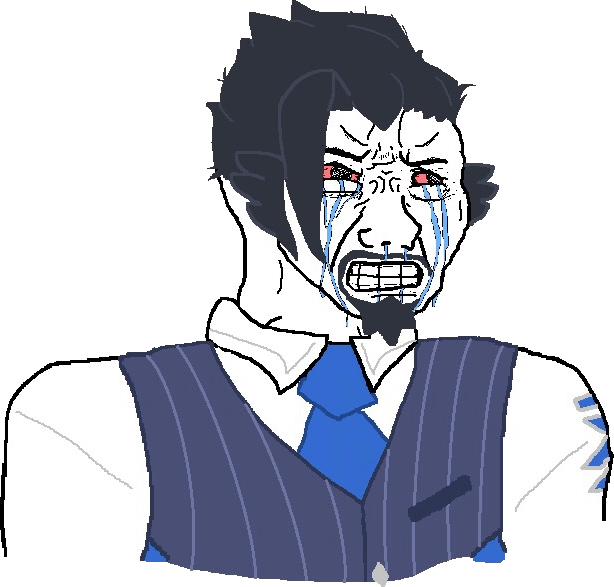
Label: 5_Crying_Wojak